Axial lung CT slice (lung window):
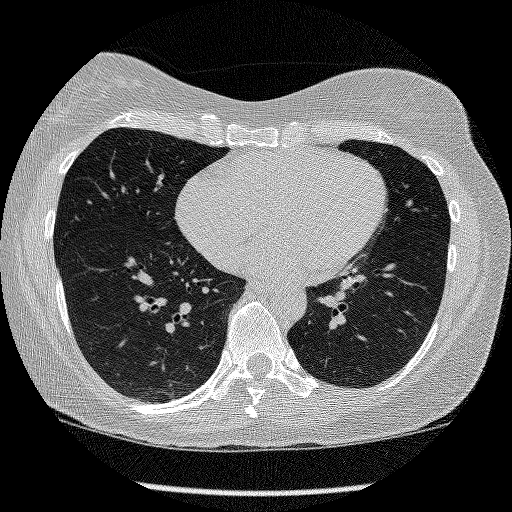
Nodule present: no